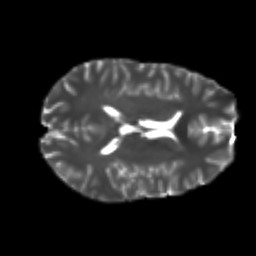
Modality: T2w
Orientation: axial
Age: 22
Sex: male
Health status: healthy
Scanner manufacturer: philips
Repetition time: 7.384 s
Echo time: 0.08599 s